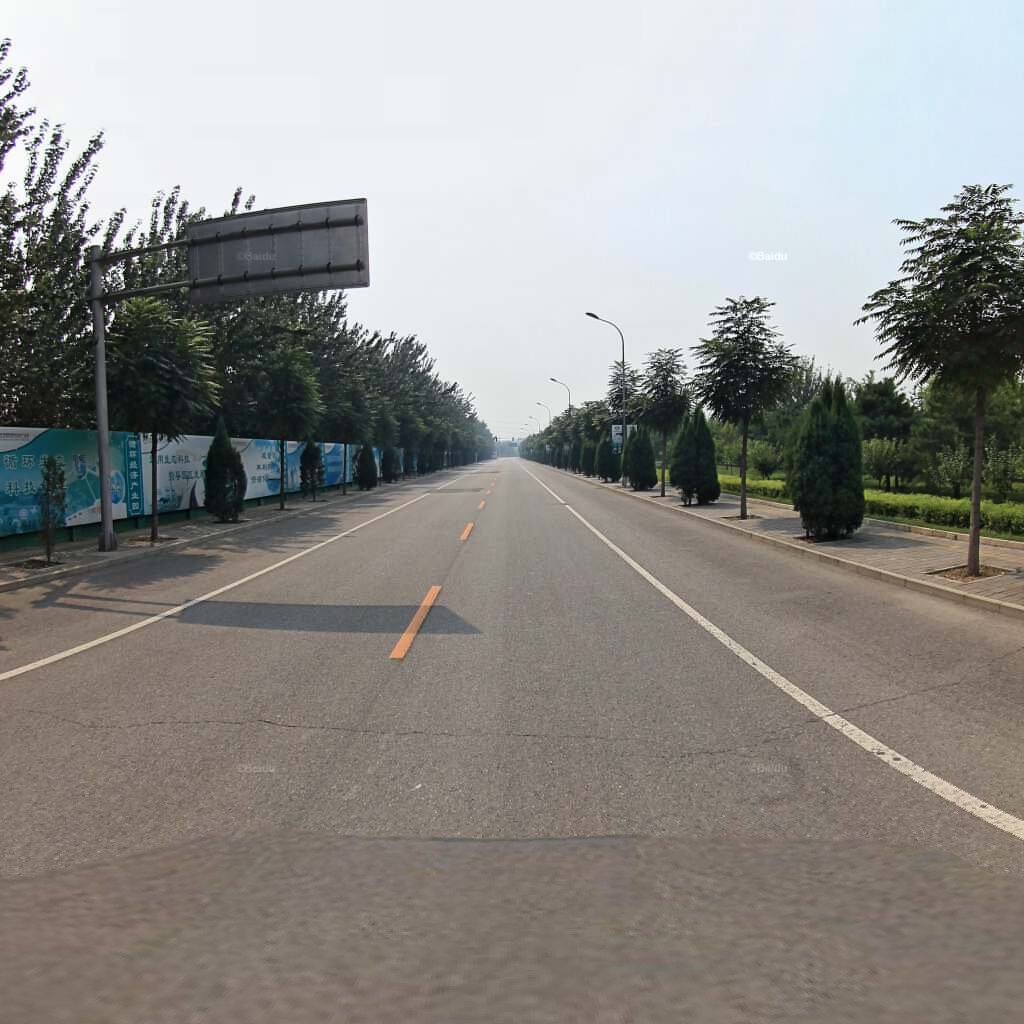
Region: Chaoyang
Road damage annotations: transverse crack, transverse crack